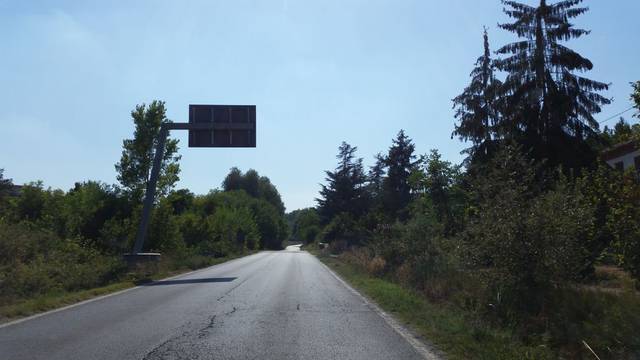
Region: Italy
Coordinates: 44.7, 8.059